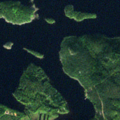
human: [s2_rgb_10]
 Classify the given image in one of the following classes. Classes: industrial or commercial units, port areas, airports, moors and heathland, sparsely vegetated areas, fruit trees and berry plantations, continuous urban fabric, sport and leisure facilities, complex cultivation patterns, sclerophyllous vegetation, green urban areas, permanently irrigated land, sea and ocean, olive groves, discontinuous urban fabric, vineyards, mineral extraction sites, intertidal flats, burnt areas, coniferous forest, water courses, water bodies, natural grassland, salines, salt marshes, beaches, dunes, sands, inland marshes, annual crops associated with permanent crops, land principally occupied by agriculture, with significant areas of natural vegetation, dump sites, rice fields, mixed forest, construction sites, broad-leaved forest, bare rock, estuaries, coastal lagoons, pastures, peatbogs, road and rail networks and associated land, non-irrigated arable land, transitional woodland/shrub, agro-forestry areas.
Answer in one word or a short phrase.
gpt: coniferous forest, mixed forest, water bodies